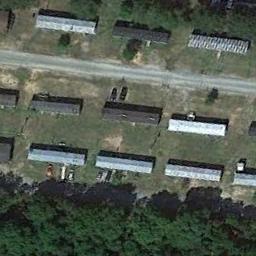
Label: mobile_home_park